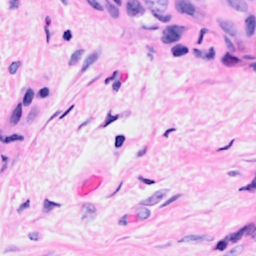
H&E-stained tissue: Breast